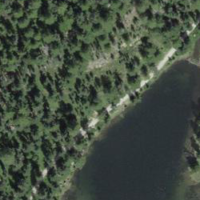
EUNIS habitat code: 43
Species observed at this site:
Campanula barbata